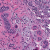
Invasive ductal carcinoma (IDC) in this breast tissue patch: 1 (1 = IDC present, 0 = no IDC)